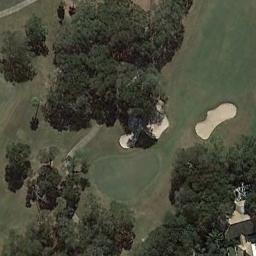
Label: golf_course